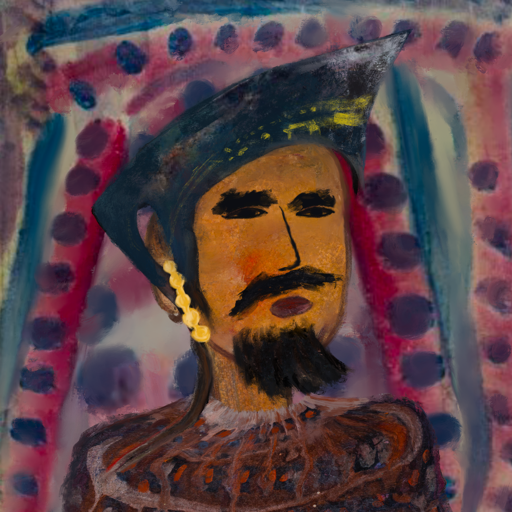
Background: HillGirl, Head And Neck Side: Pipe, Face Side: Mosgoul, Bust: Hypocrite, Hair Side: Blank, Head Accessory: Irani, Second Necklace: Blank, Necklace: Blank, Baby: Blank